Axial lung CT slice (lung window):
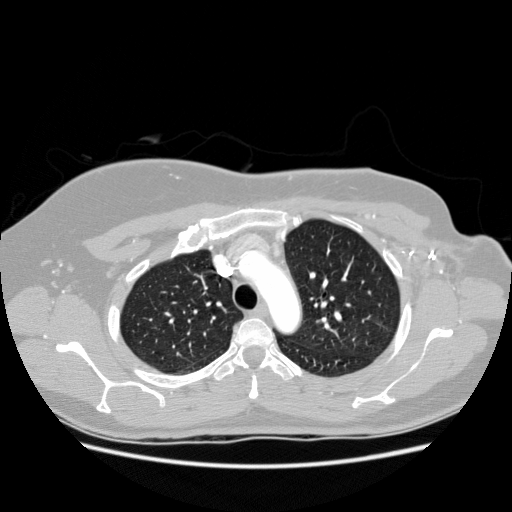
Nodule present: no